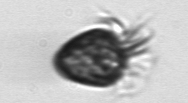
Label: Ciliophora